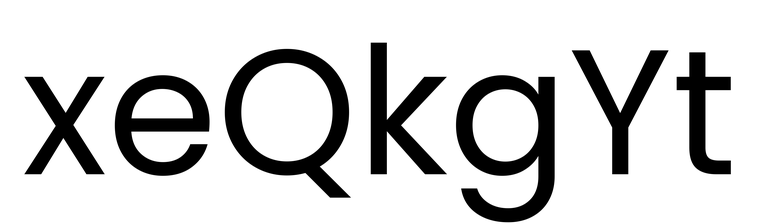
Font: Poppins-Regular